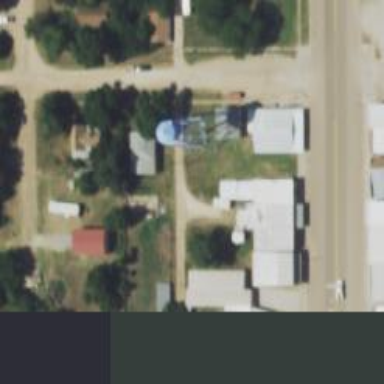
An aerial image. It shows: Water tower that is man-made.